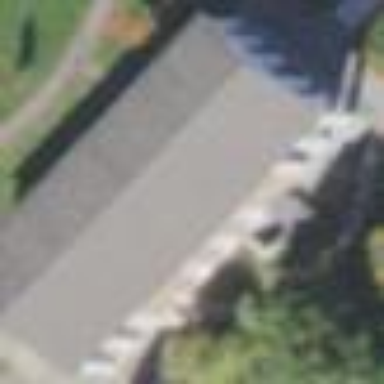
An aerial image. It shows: Gabled school building with brown roof.